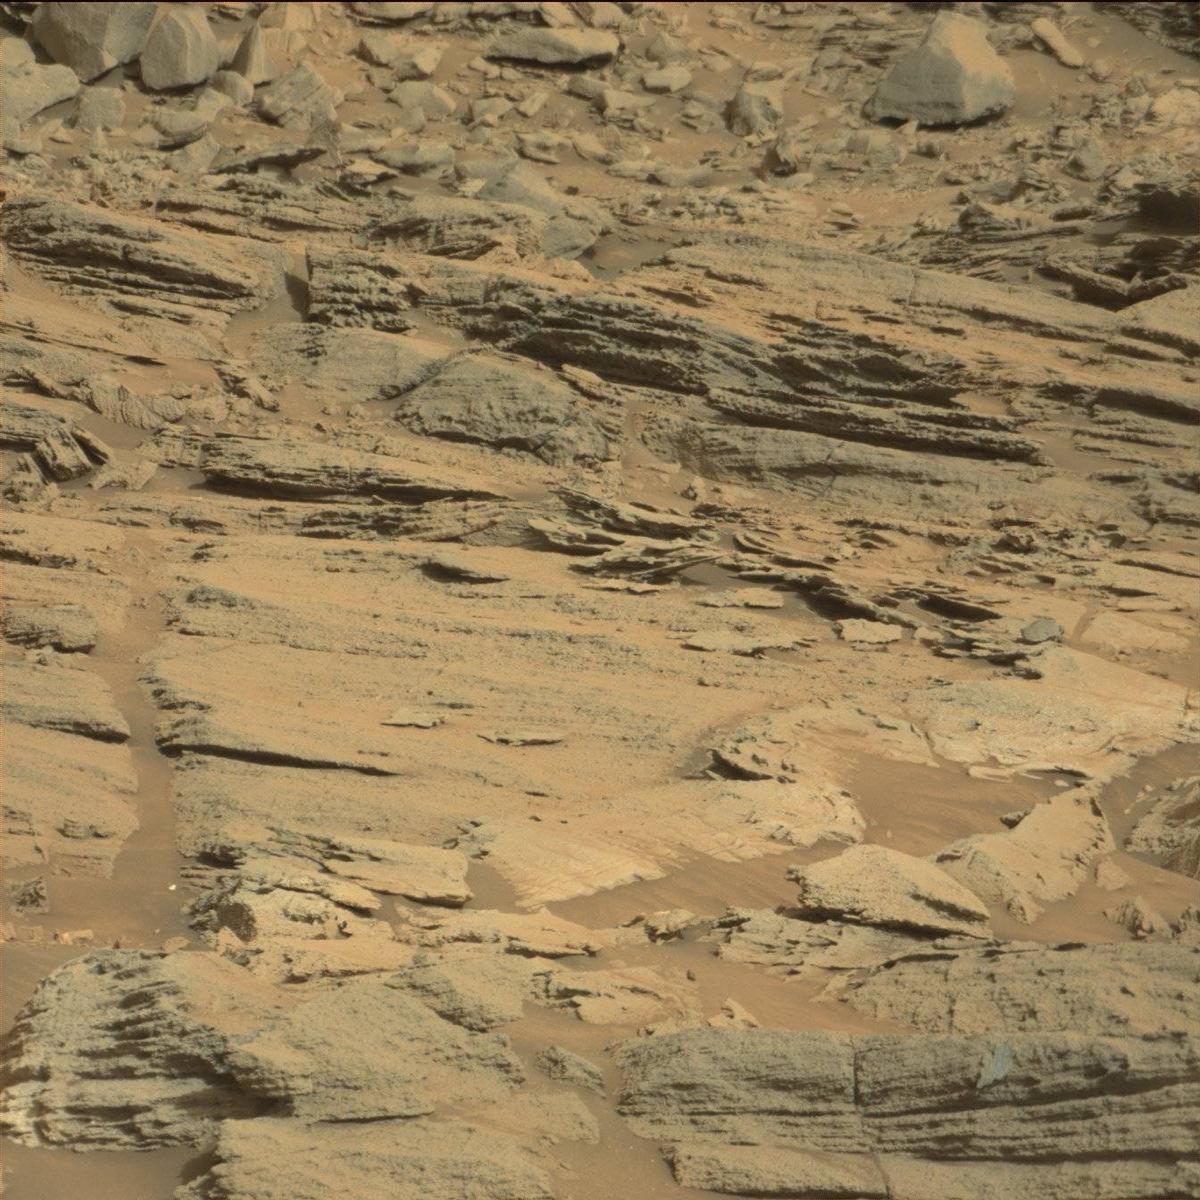
Terrain classes present: Bedrock, Sand / Soil